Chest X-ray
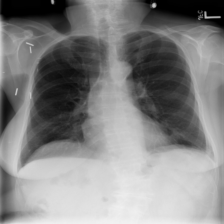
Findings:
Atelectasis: negative
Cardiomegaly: negative
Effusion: negative
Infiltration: negative
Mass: negative
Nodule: negative
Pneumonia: negative
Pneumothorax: negative
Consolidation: negative
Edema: negative
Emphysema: negative
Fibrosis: negative
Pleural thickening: negative
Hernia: negative